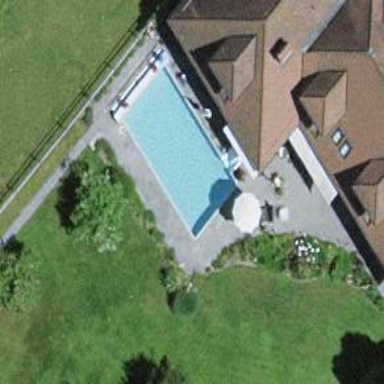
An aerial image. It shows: Swimming pool located in leisure land.